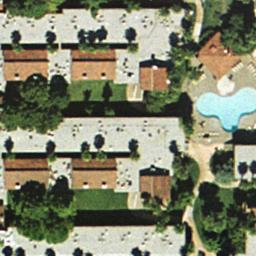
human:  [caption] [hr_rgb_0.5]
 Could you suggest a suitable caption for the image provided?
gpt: Lots of houses arranged neatly and a swimming pool in the middle of them .

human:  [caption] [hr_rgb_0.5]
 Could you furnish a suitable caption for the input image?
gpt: It is a dense residential area with lots of houses arranged neatly .

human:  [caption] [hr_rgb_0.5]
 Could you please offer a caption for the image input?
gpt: There are lots of houses arranged neatly with a swimming pool in the middle of them .

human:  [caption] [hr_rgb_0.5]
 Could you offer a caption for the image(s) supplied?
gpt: This is a dense residential area with houses and a swimming pool .

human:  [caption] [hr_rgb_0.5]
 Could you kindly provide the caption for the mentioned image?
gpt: Lots of houses arranged neatly and some plants arround them .